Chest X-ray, AP view. Patient: 21 years old, sex M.
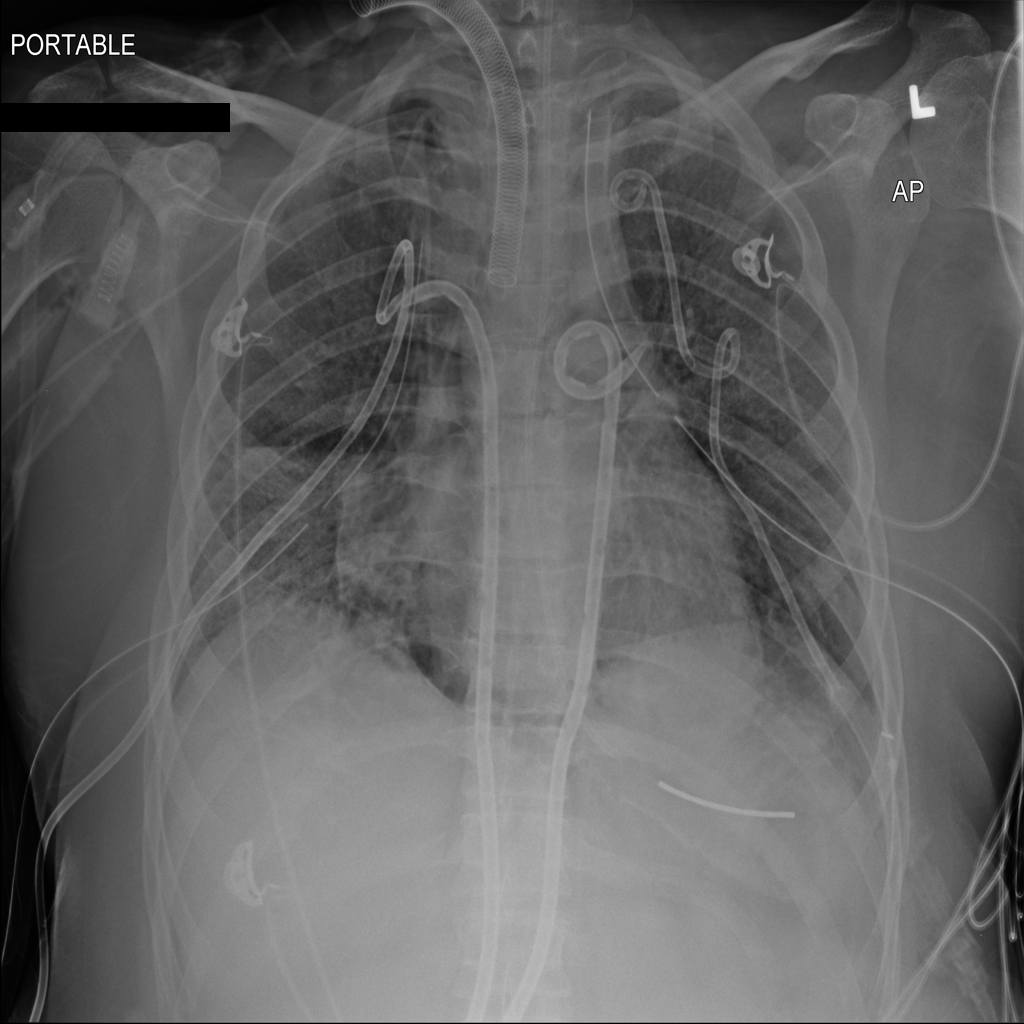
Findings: Infiltration